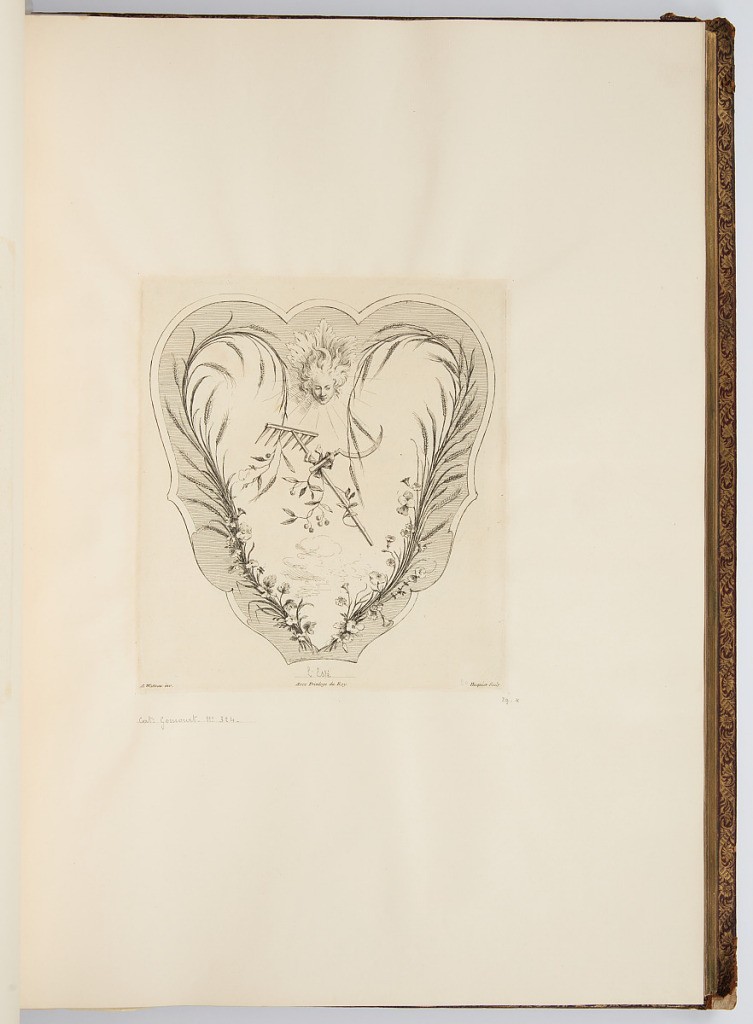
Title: L'Esté
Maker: Antoine Watteau, French, 1684–1721
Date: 1723-1735
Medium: Etching on laid paper
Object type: Bound print
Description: Heart shaped cartouche with arabesque ornamentation and motifs including a radiating mascaton, a hoe and a scythe, and sheaves of wheat. The plate is signed; the title is inscribed in graphite, but can be found printed in other versions of the plate.